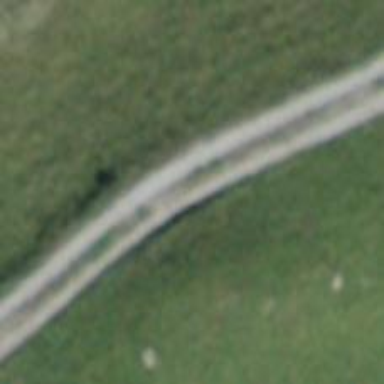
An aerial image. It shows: Track with grade2 tracktype.